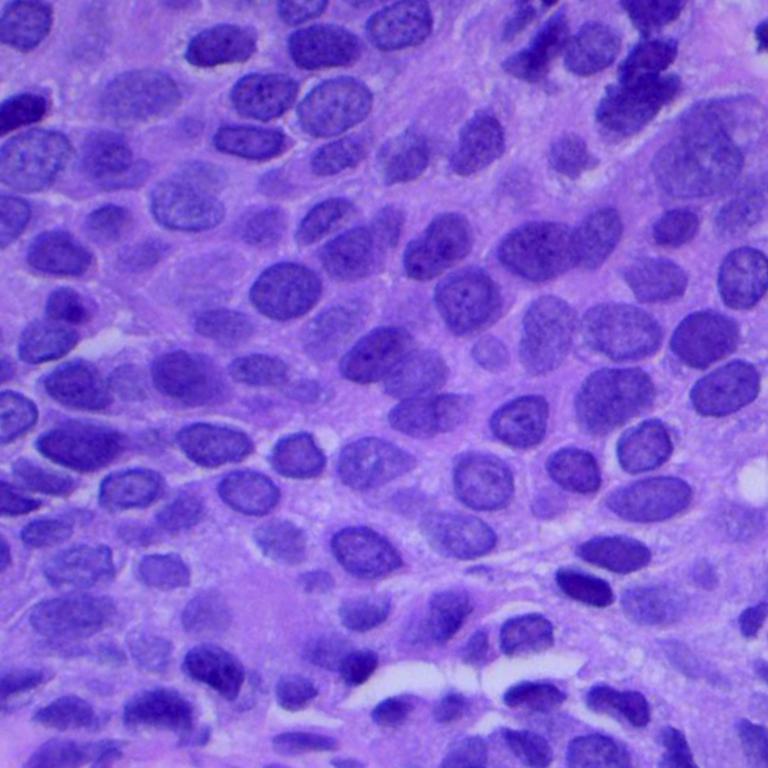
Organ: lung
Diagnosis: squamous carcinomas